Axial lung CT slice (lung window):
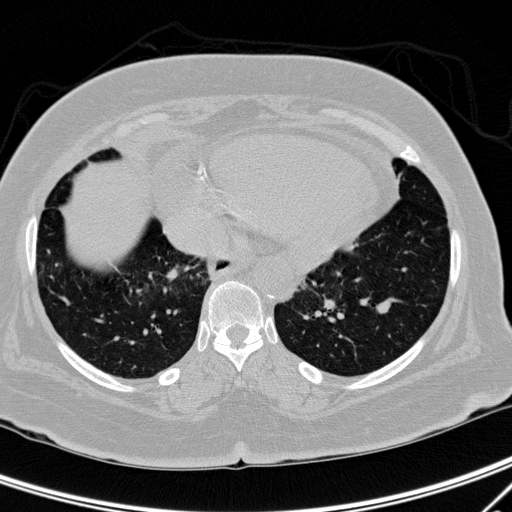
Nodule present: no